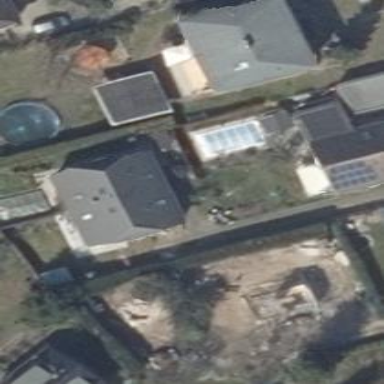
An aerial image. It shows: Detached building with half-hipped roof shape.